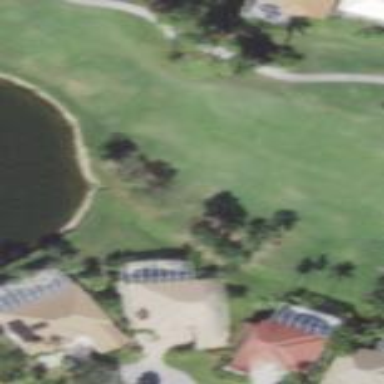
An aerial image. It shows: Golf fairway surrounded by grass.